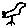
Label: bird